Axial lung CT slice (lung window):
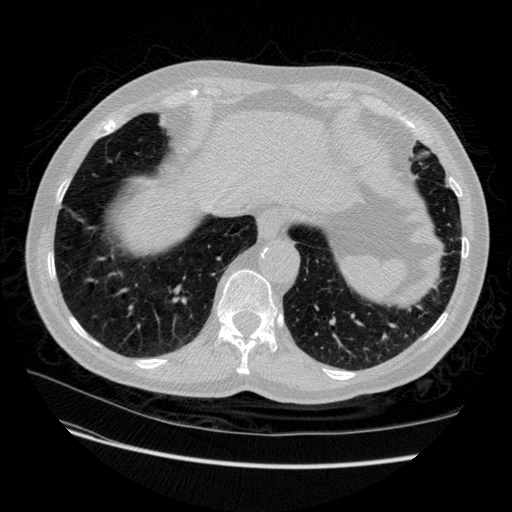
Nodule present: no